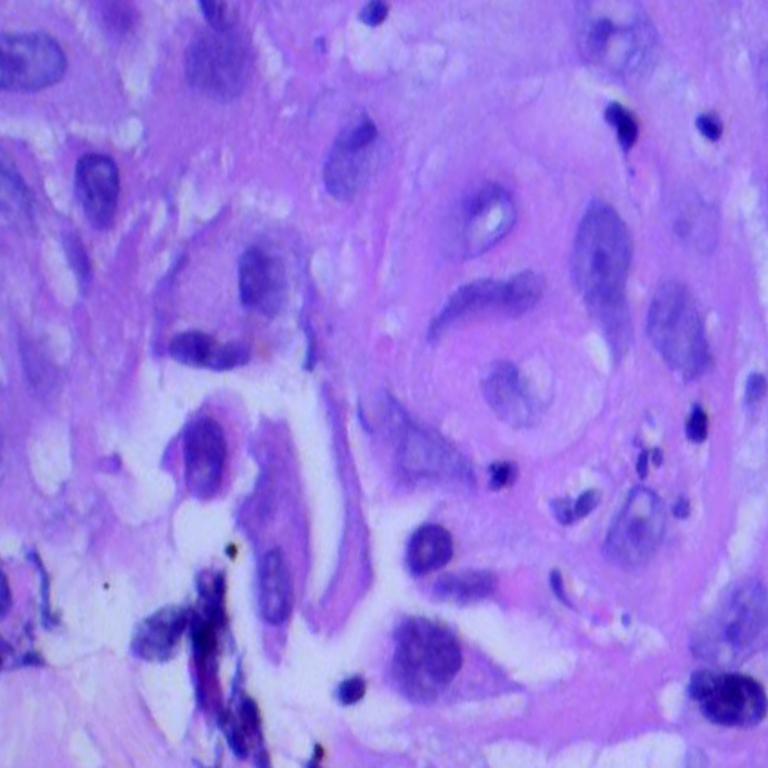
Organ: lung
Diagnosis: squamous carcinomas